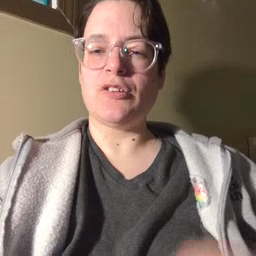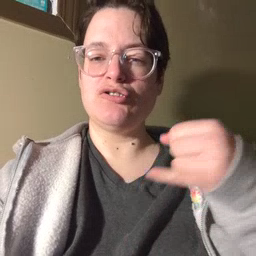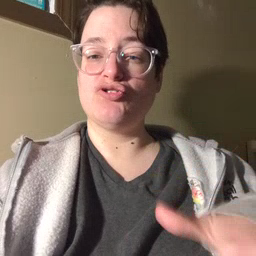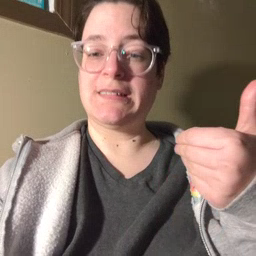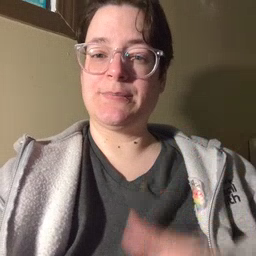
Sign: jeans